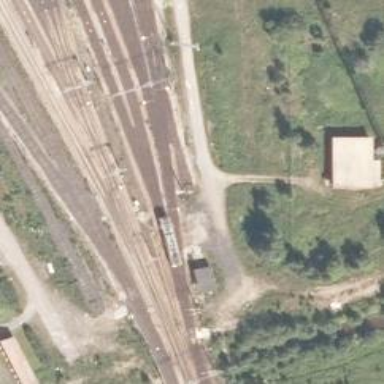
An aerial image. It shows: Siding railway line with electrified contact line for the trains.